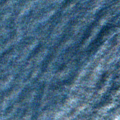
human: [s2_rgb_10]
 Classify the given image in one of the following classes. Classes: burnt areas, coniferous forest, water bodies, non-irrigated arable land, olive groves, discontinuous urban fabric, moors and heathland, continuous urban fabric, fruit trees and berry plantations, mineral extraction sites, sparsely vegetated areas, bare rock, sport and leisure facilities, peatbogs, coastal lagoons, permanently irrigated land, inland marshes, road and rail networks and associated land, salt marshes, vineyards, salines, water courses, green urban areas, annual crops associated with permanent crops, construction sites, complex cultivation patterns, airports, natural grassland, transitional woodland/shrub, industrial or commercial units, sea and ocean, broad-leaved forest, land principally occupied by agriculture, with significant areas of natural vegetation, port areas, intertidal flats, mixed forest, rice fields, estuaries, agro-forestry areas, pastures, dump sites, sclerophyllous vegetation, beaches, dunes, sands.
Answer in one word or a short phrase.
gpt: sea and ocean